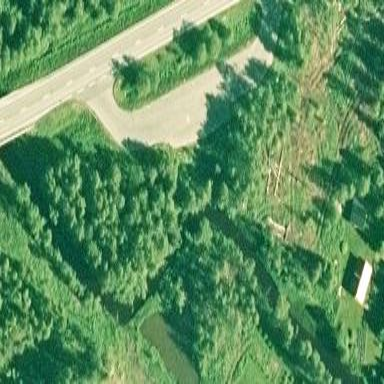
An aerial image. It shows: Rest area along the road.